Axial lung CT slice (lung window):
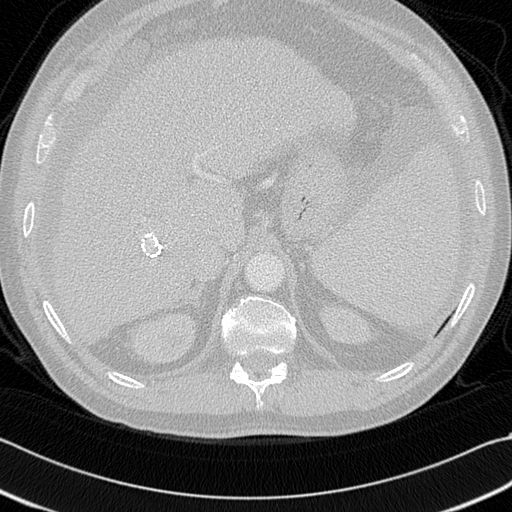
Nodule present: no